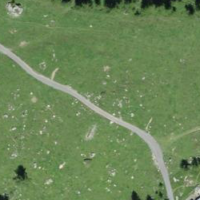
EUNIS habitat code: 23
Species observed at this site:
Euphorbia cyparissias